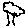
Label: tree